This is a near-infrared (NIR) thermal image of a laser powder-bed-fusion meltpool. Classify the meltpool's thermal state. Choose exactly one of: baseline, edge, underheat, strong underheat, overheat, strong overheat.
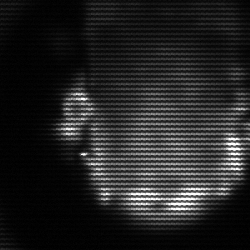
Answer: baseline